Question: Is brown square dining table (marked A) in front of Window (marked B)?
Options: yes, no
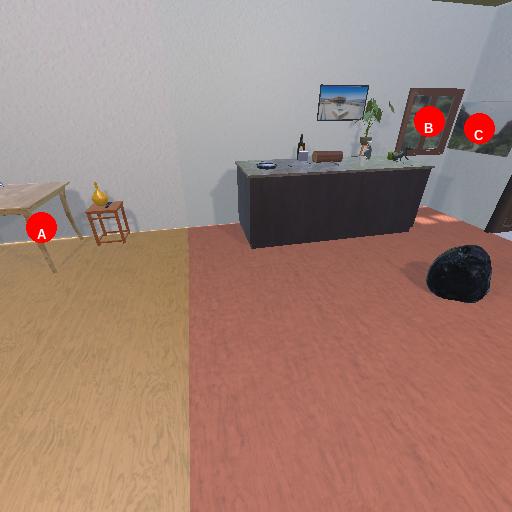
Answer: yes